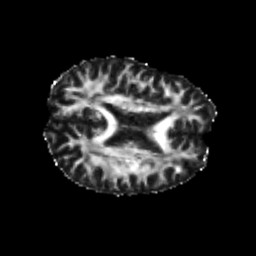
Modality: FA
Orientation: axial
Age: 21
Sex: male
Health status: healthy
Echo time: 0.074 s